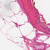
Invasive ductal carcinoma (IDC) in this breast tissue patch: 0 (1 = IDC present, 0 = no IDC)